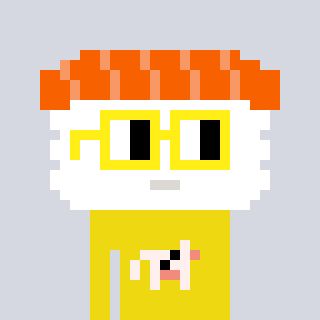
a pixel art character with square yellow glasses, a nigiri-shaped head and a yellow-colored body on a cool background